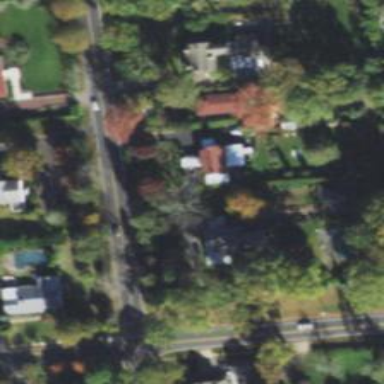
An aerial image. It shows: Driveway tunnel serving as building passage.